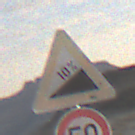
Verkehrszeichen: Steigung10
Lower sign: Geschwindigkeit50
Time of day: SunriseSunset
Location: Outdoor (Nature)
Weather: PartlyCloudy
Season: NotSpecified
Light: Natural